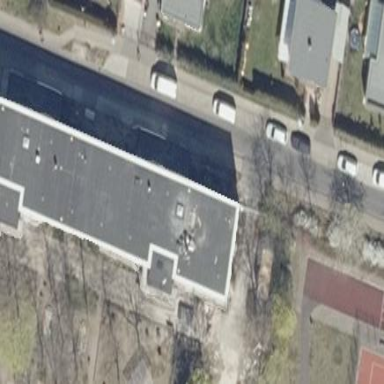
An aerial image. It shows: Building.